Field crop: maize
Growth stage: 2
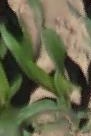
Species: maize